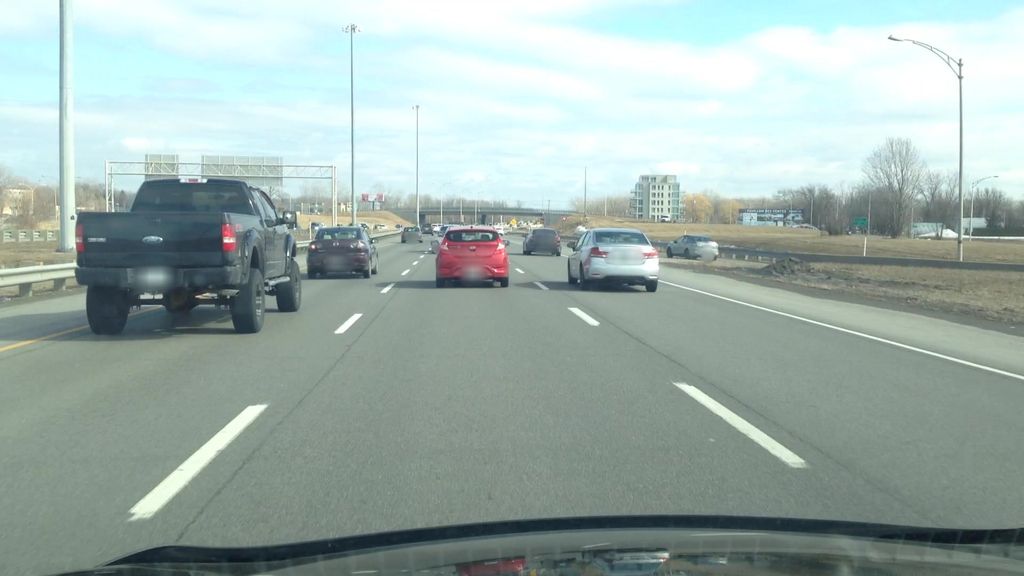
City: montreal